Question: I need some help with an excel formula. I have 2 tables as on the screenshot below:

The first table "AD Groups & apps" contains all the required AD groups for one application to work. Now I need to match all applications from the second table "Users AD Groups" to the first table and have a result table as the third one "Users Apps".
I need to automate as some applications are dependend on one group, other apps on 2 or 3 AD groups (group names are exactly like the ones on the screenshot - not really userfriendly)
Few assumptions:
- -
Tried messing with vlookups and index/match but got lost somewhere.
If its not asking too much, any tips on changing the same to show apps where user is member of the first column group, but is missing groups from 2nd/3rd column?
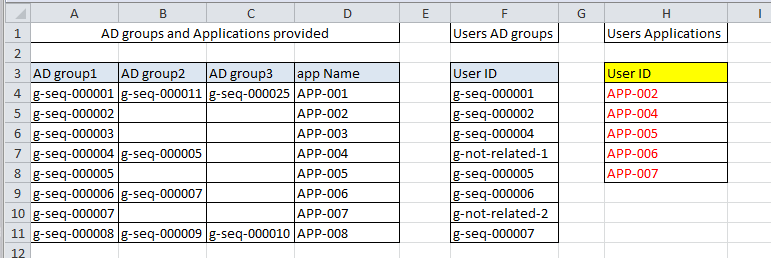
Answer: This is not easy to accomplish with a single formula....but you can use this version in H4 confirmed with ++ and copied down the column
'=IFERROR(INDEX(D:D,SMALL(IF(FREQUENCY(IF(ISNUMBER(MATCH(A$4:C$11,F$4:F$11,0))+(A$4:C$11=""),ROW(F$4:F$11)),ROW(F$4:F$11))=3,ROW(F$4:F$11)),ROWS(H$4:H4))),"")'
That should give you all the D4:D11 values where all specified group values are shown
for a single group that would be easier, e.g. for those where Group 1 only needs to be checked try this version
'=IFERROR(INDEX(D:D,SMALL(IF(ISNUMBER(MATCH(A$4:A$11,F$4:F$11,0)),ROW(F$4:F$11)),ROWS(H$4:H4))),"")'